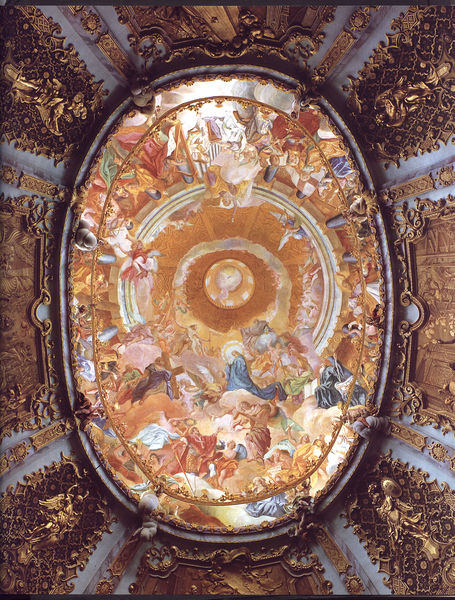
Titel: Reliefierte Kuppelschale und Deckenbild über dem Ovalraum
Künstler: Cosmas Damian Asam
Standort: Weltenburg, Benediktiner-Klosterkirche (EU - D)
Schlagwörter: blau, himmel, schmuck, rot, malerei, kirche, gold, mantel, decke, rokkoko, rosa, oval, engel, kuppel, stuck, schild, schnörkel, heiligenschein, rosette, heilige, deckengemälde, maria, madonna, fresco, deckenmalerei, deckenfresko, deckenbild, kirchenkuppel